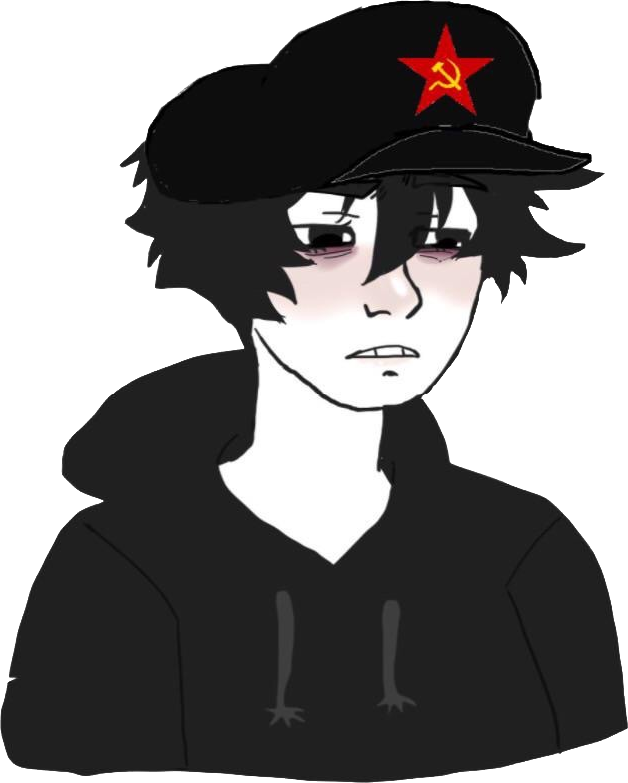
Label: 5_Twinkjak